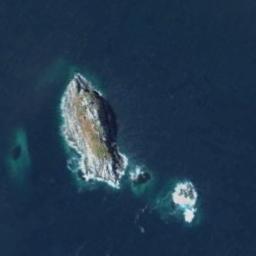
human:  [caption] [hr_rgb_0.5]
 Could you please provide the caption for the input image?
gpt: The archipelago with some stone islands of different sizes is surrounded by deep blue waters .

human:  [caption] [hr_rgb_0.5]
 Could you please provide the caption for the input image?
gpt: The land on the island is uneven .

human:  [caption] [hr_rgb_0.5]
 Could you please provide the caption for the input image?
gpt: The shape of the island is very irregular .

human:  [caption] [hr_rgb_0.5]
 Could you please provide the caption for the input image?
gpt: The adobe island, Which is similar to the shape of a shuttle, Is surrounded by blue sea water  The island is sparsely planted with small islands next to it .

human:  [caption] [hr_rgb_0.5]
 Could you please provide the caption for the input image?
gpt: The island with white rocks is next to two small reefs .